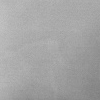
Atmospheric dust classification: dusty